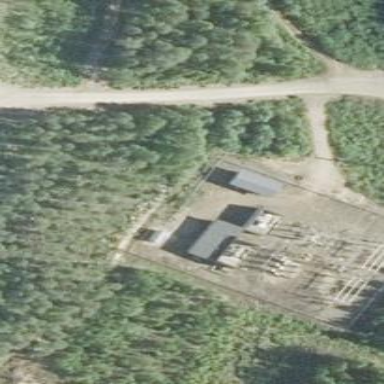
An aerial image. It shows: Power substation.